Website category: restaurant
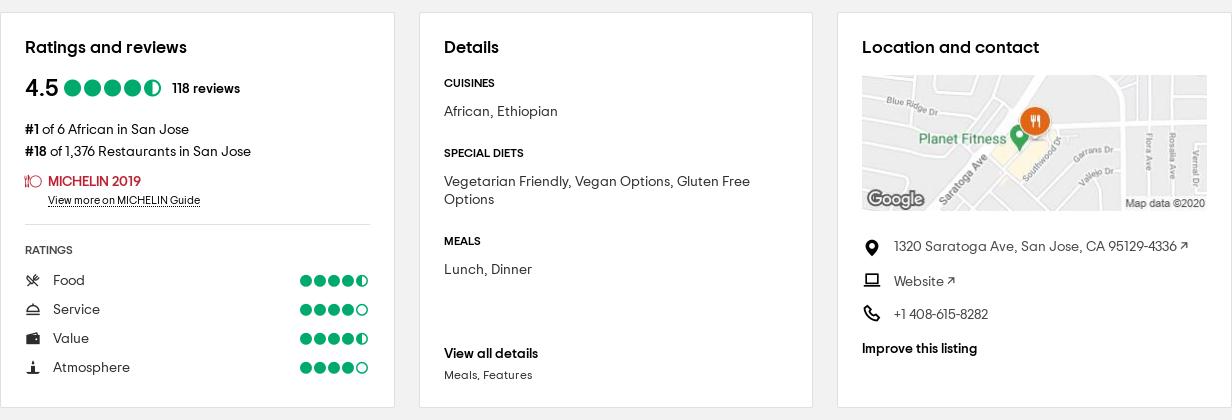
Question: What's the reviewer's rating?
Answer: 4.5

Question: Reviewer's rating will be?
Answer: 4.5

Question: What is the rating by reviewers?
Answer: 4.5

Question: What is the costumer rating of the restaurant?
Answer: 4.5

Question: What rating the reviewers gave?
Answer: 4.5

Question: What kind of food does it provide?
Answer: African, Ethiopian

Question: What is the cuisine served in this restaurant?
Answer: African, Ethiopian

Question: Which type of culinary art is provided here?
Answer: African, Ethiopian

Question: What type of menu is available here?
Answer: African, Ethiopian

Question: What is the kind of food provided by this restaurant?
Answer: African, Ethiopian

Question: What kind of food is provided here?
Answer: African, Ethiopian

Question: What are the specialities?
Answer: African, Ethiopian

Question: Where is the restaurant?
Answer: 1320 Saratoga Ave, San Jose, CA 95129-4336

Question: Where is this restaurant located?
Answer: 1320 Saratoga Ave, San Jose, CA 95129-4336

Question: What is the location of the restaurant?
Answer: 1320 Saratoga Ave, San Jose, CA 95129-4336

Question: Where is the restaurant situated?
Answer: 1320 Saratoga Ave, San Jose, CA 95129-4336

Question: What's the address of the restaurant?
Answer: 1320 Saratoga Ave, San Jose, CA 95129-4336

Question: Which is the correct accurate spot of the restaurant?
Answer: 1320 Saratoga Ave, San Jose, CA 95129-4336

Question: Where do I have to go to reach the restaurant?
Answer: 1320 Saratoga Ave, San Jose, CA 95129-4336

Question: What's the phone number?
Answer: +1 408-615-8282

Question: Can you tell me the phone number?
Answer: +1 408-615-8282

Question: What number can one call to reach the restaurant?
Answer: +1 408-615-8282

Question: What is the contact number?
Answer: +1 408-615-8282

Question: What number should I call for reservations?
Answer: +1 408-615-8282

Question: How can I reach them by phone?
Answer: +1 408-615-8282